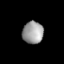
Tissue: lung
Cell type: Epithelial cells
Senescence score: 0.6091
Nuclear area (px): 461
Mean DAPI intensity: 154.918